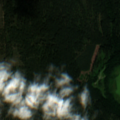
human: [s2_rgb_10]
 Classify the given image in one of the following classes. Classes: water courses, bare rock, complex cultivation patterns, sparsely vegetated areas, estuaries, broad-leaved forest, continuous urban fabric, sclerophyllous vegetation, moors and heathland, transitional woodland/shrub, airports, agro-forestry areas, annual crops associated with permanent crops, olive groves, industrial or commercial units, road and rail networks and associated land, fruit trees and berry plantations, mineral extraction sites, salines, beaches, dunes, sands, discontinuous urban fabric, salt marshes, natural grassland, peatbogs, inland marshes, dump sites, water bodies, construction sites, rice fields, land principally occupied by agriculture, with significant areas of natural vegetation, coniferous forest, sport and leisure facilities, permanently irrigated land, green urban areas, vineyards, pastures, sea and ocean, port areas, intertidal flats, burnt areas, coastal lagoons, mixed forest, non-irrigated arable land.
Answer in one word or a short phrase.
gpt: coniferous forest, transitional woodland/shrub, inland marshes